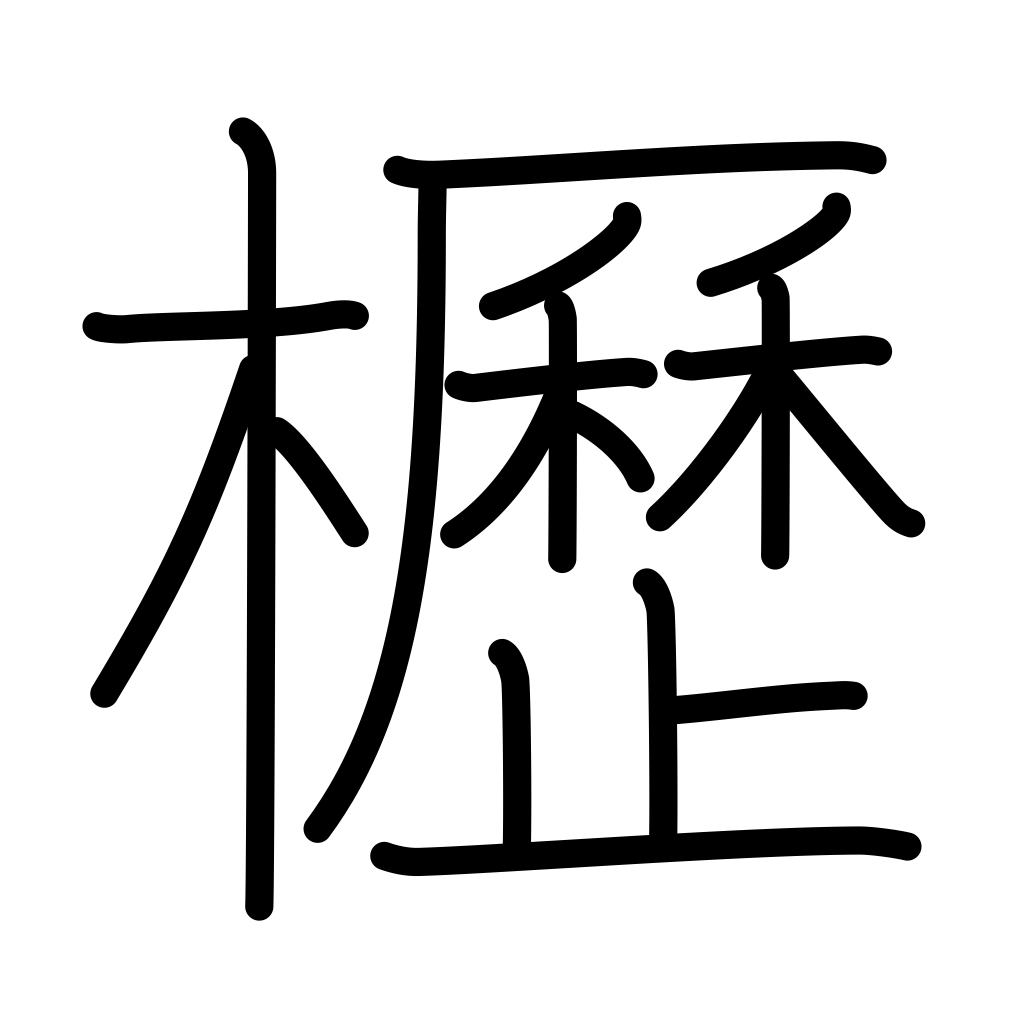
Meaning: manger, fodder trough, horse barn